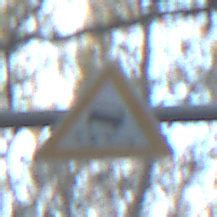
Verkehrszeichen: SchleuderOderRutschgefahr
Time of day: SunriseSunset
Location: Outdoor (Nature)
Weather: Clear
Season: Winter
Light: Natural